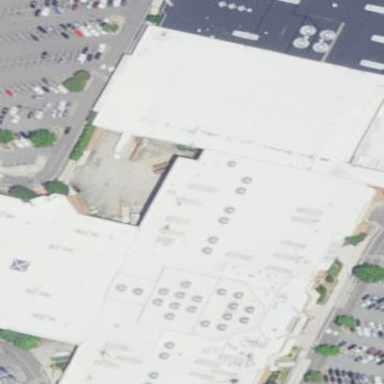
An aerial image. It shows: Department store.